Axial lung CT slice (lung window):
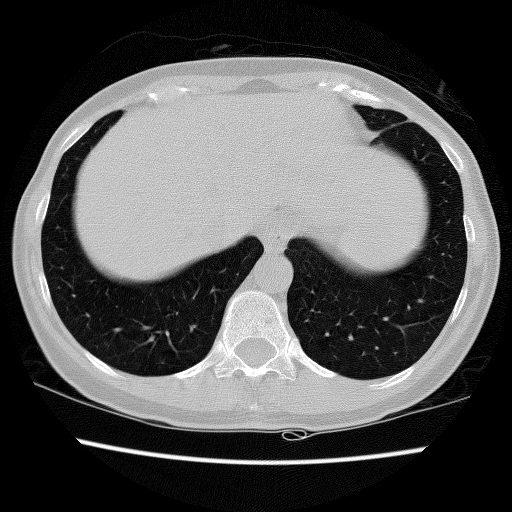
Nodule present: no